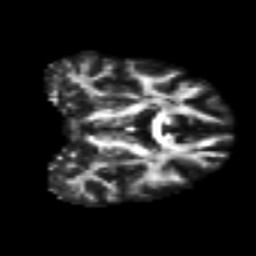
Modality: FA
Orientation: coronal
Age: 47
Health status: ill
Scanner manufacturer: philips
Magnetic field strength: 3 T
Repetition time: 9 s
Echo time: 0.127 s